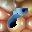
Label: 8